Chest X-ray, AP view. Patient: 45 years old, sex M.
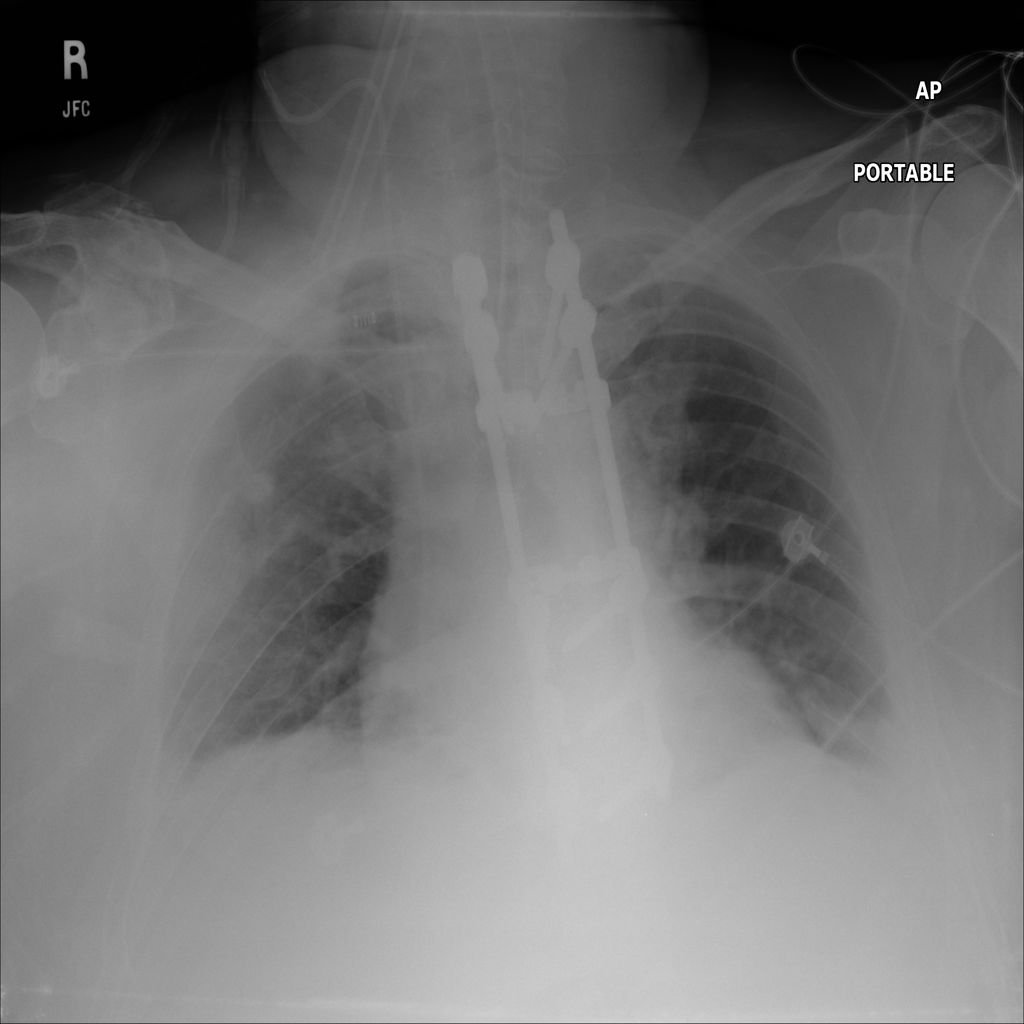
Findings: Atelectasis, Effusion, Nodule